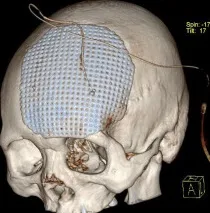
(F) The postoperative 3D-CT skull reconstruction of the titanium mesh cranioplasty.
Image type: radiology (ct)